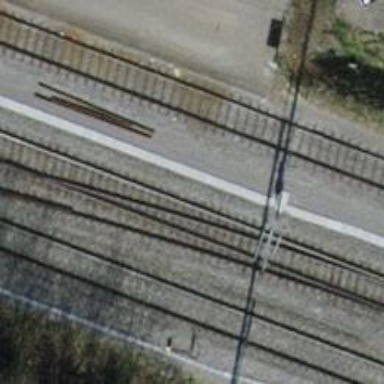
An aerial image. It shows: Rail siding with electrified tracks using contact line.